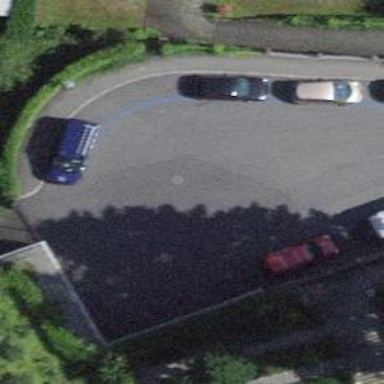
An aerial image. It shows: Mini roundabout on the road.